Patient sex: M
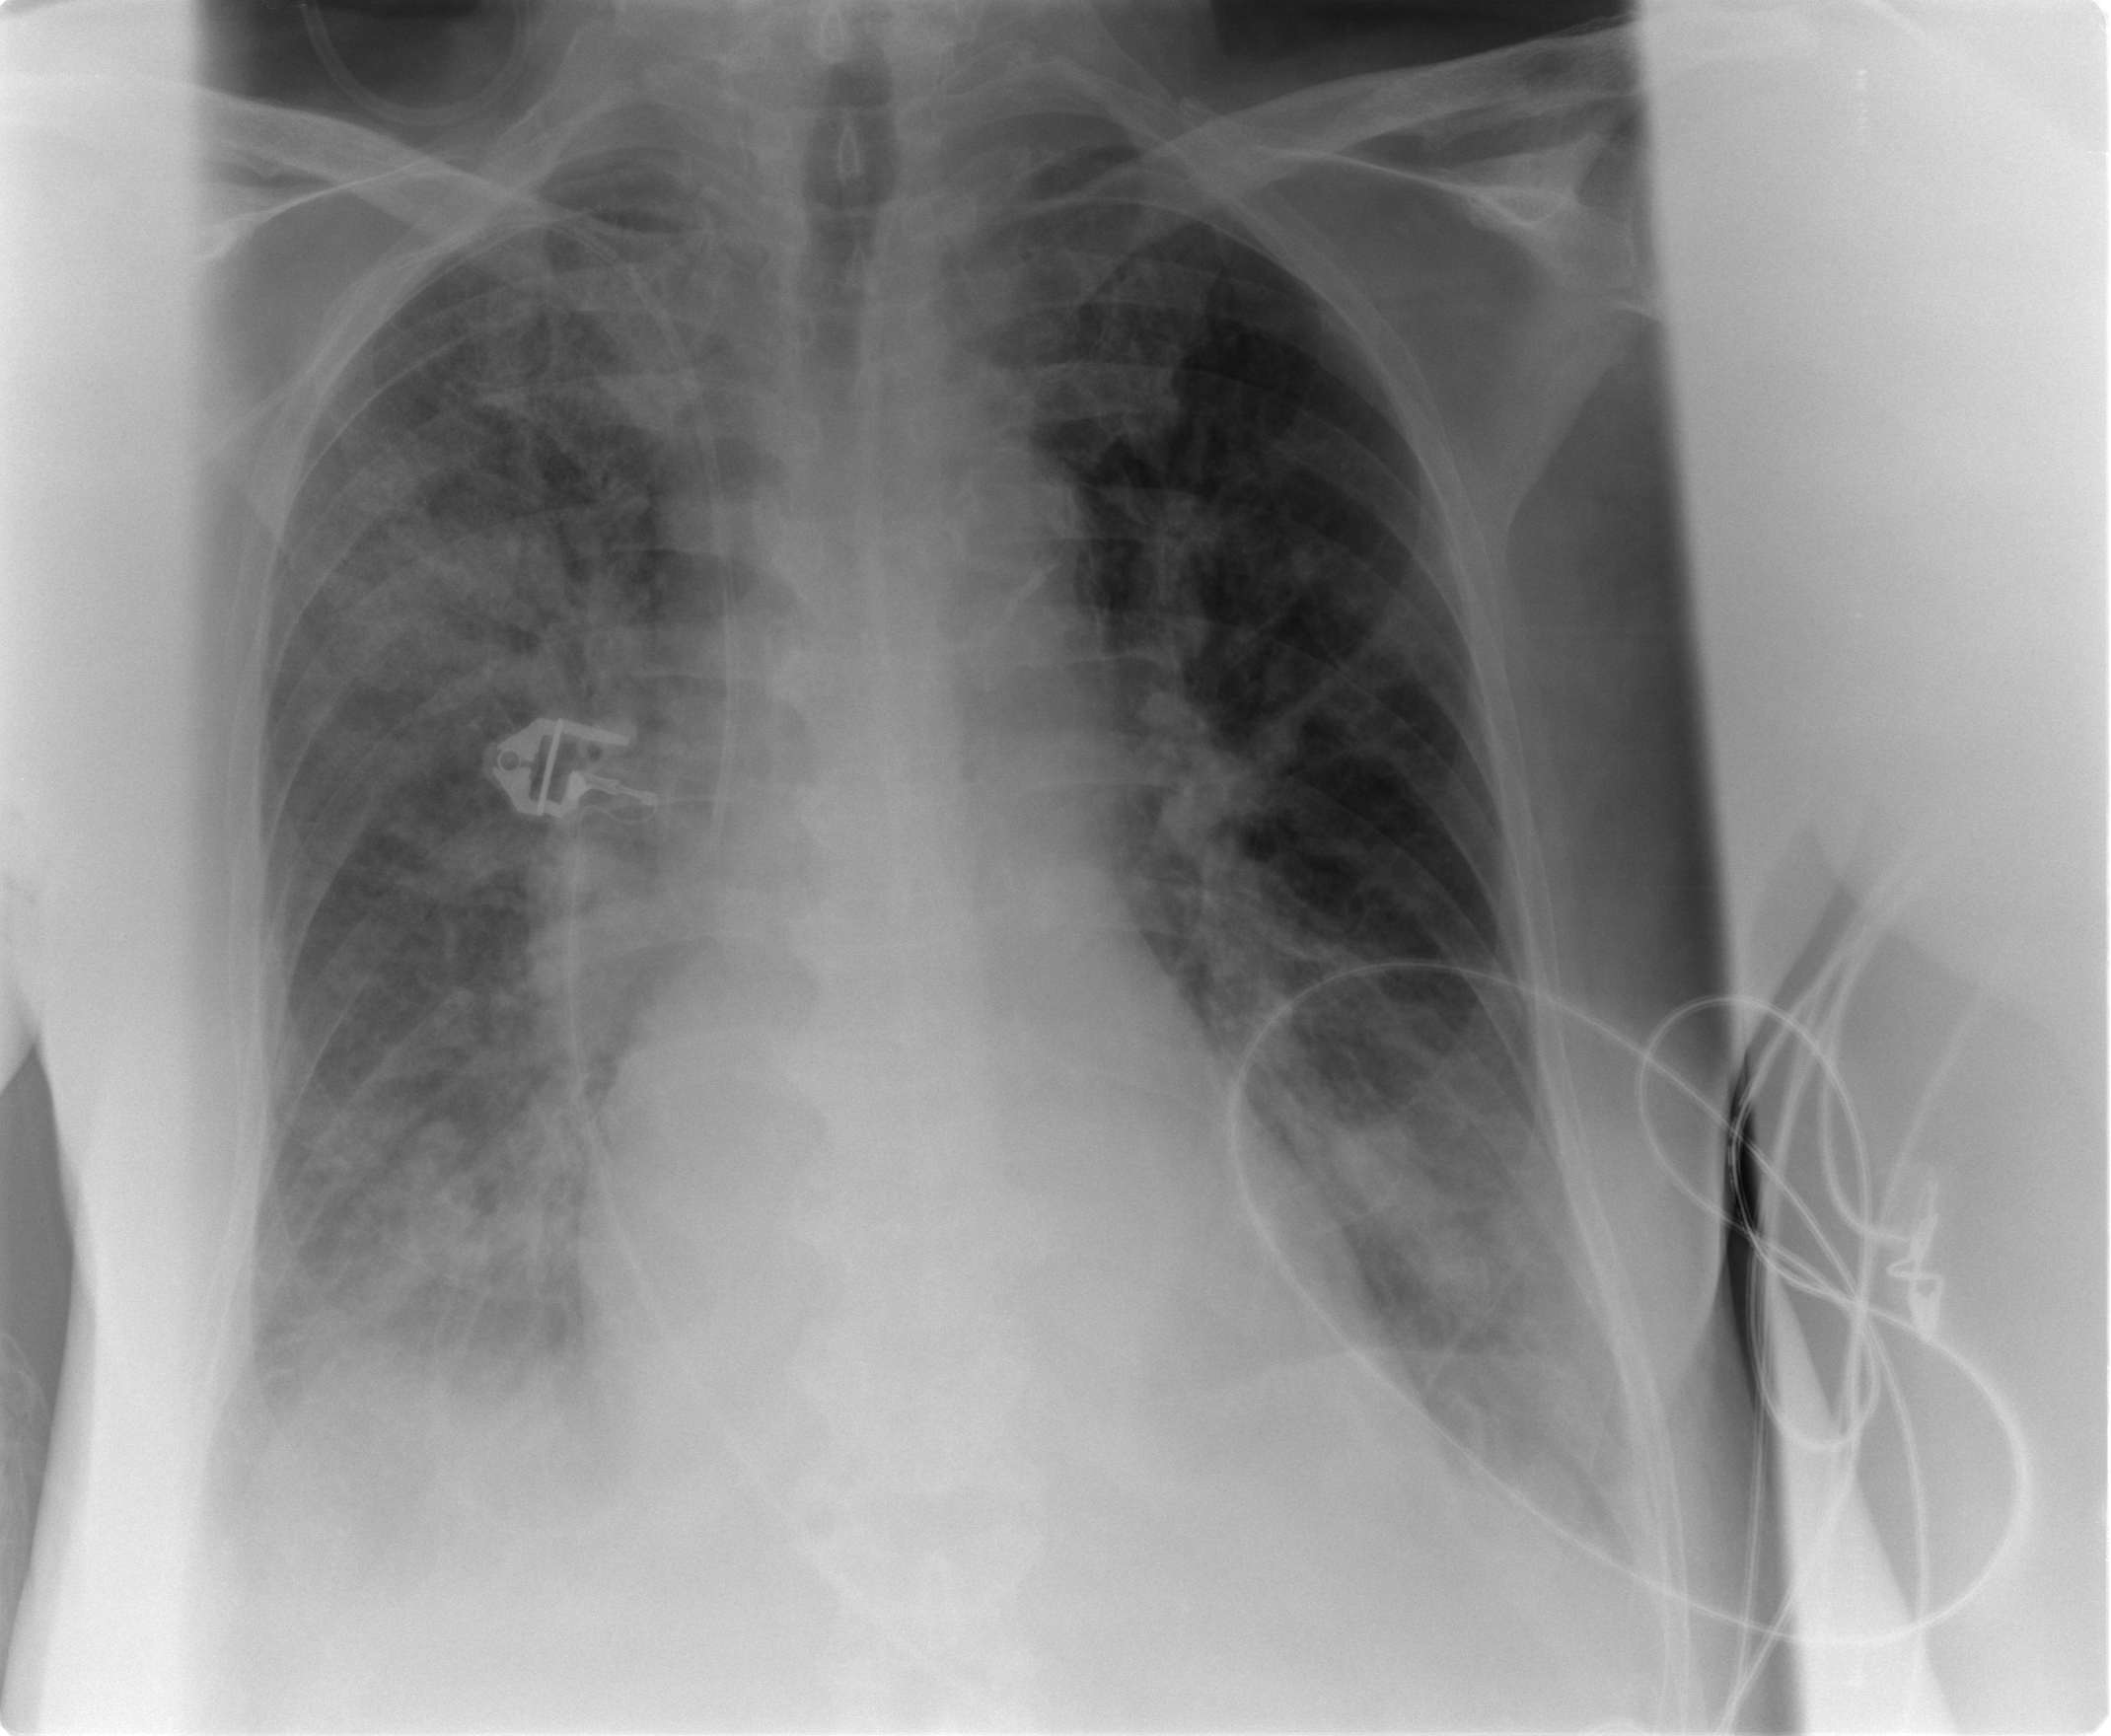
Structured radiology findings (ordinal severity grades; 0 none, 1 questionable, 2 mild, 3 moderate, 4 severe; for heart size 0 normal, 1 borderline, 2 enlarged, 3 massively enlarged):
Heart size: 1
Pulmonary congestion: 2
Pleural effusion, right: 2
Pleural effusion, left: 1
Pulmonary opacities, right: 3
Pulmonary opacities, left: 2
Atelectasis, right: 3
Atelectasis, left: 2